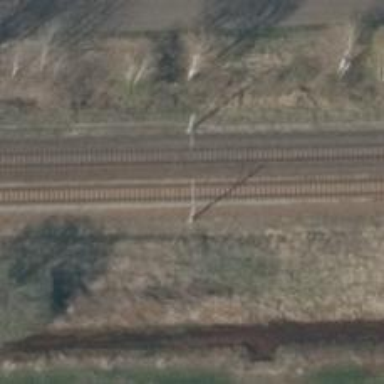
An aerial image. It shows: Railway milestone with catenary mast.